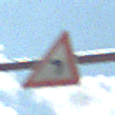
Verkehrszeichen: KurveLinks
Umgebung: Outdoor, Suburban
Tageszeit: Midday
Wetter: PartlyCloudy
Licht: Natural
Jahreszeit: NotSpecified
Kontrast: HighContrast